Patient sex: F
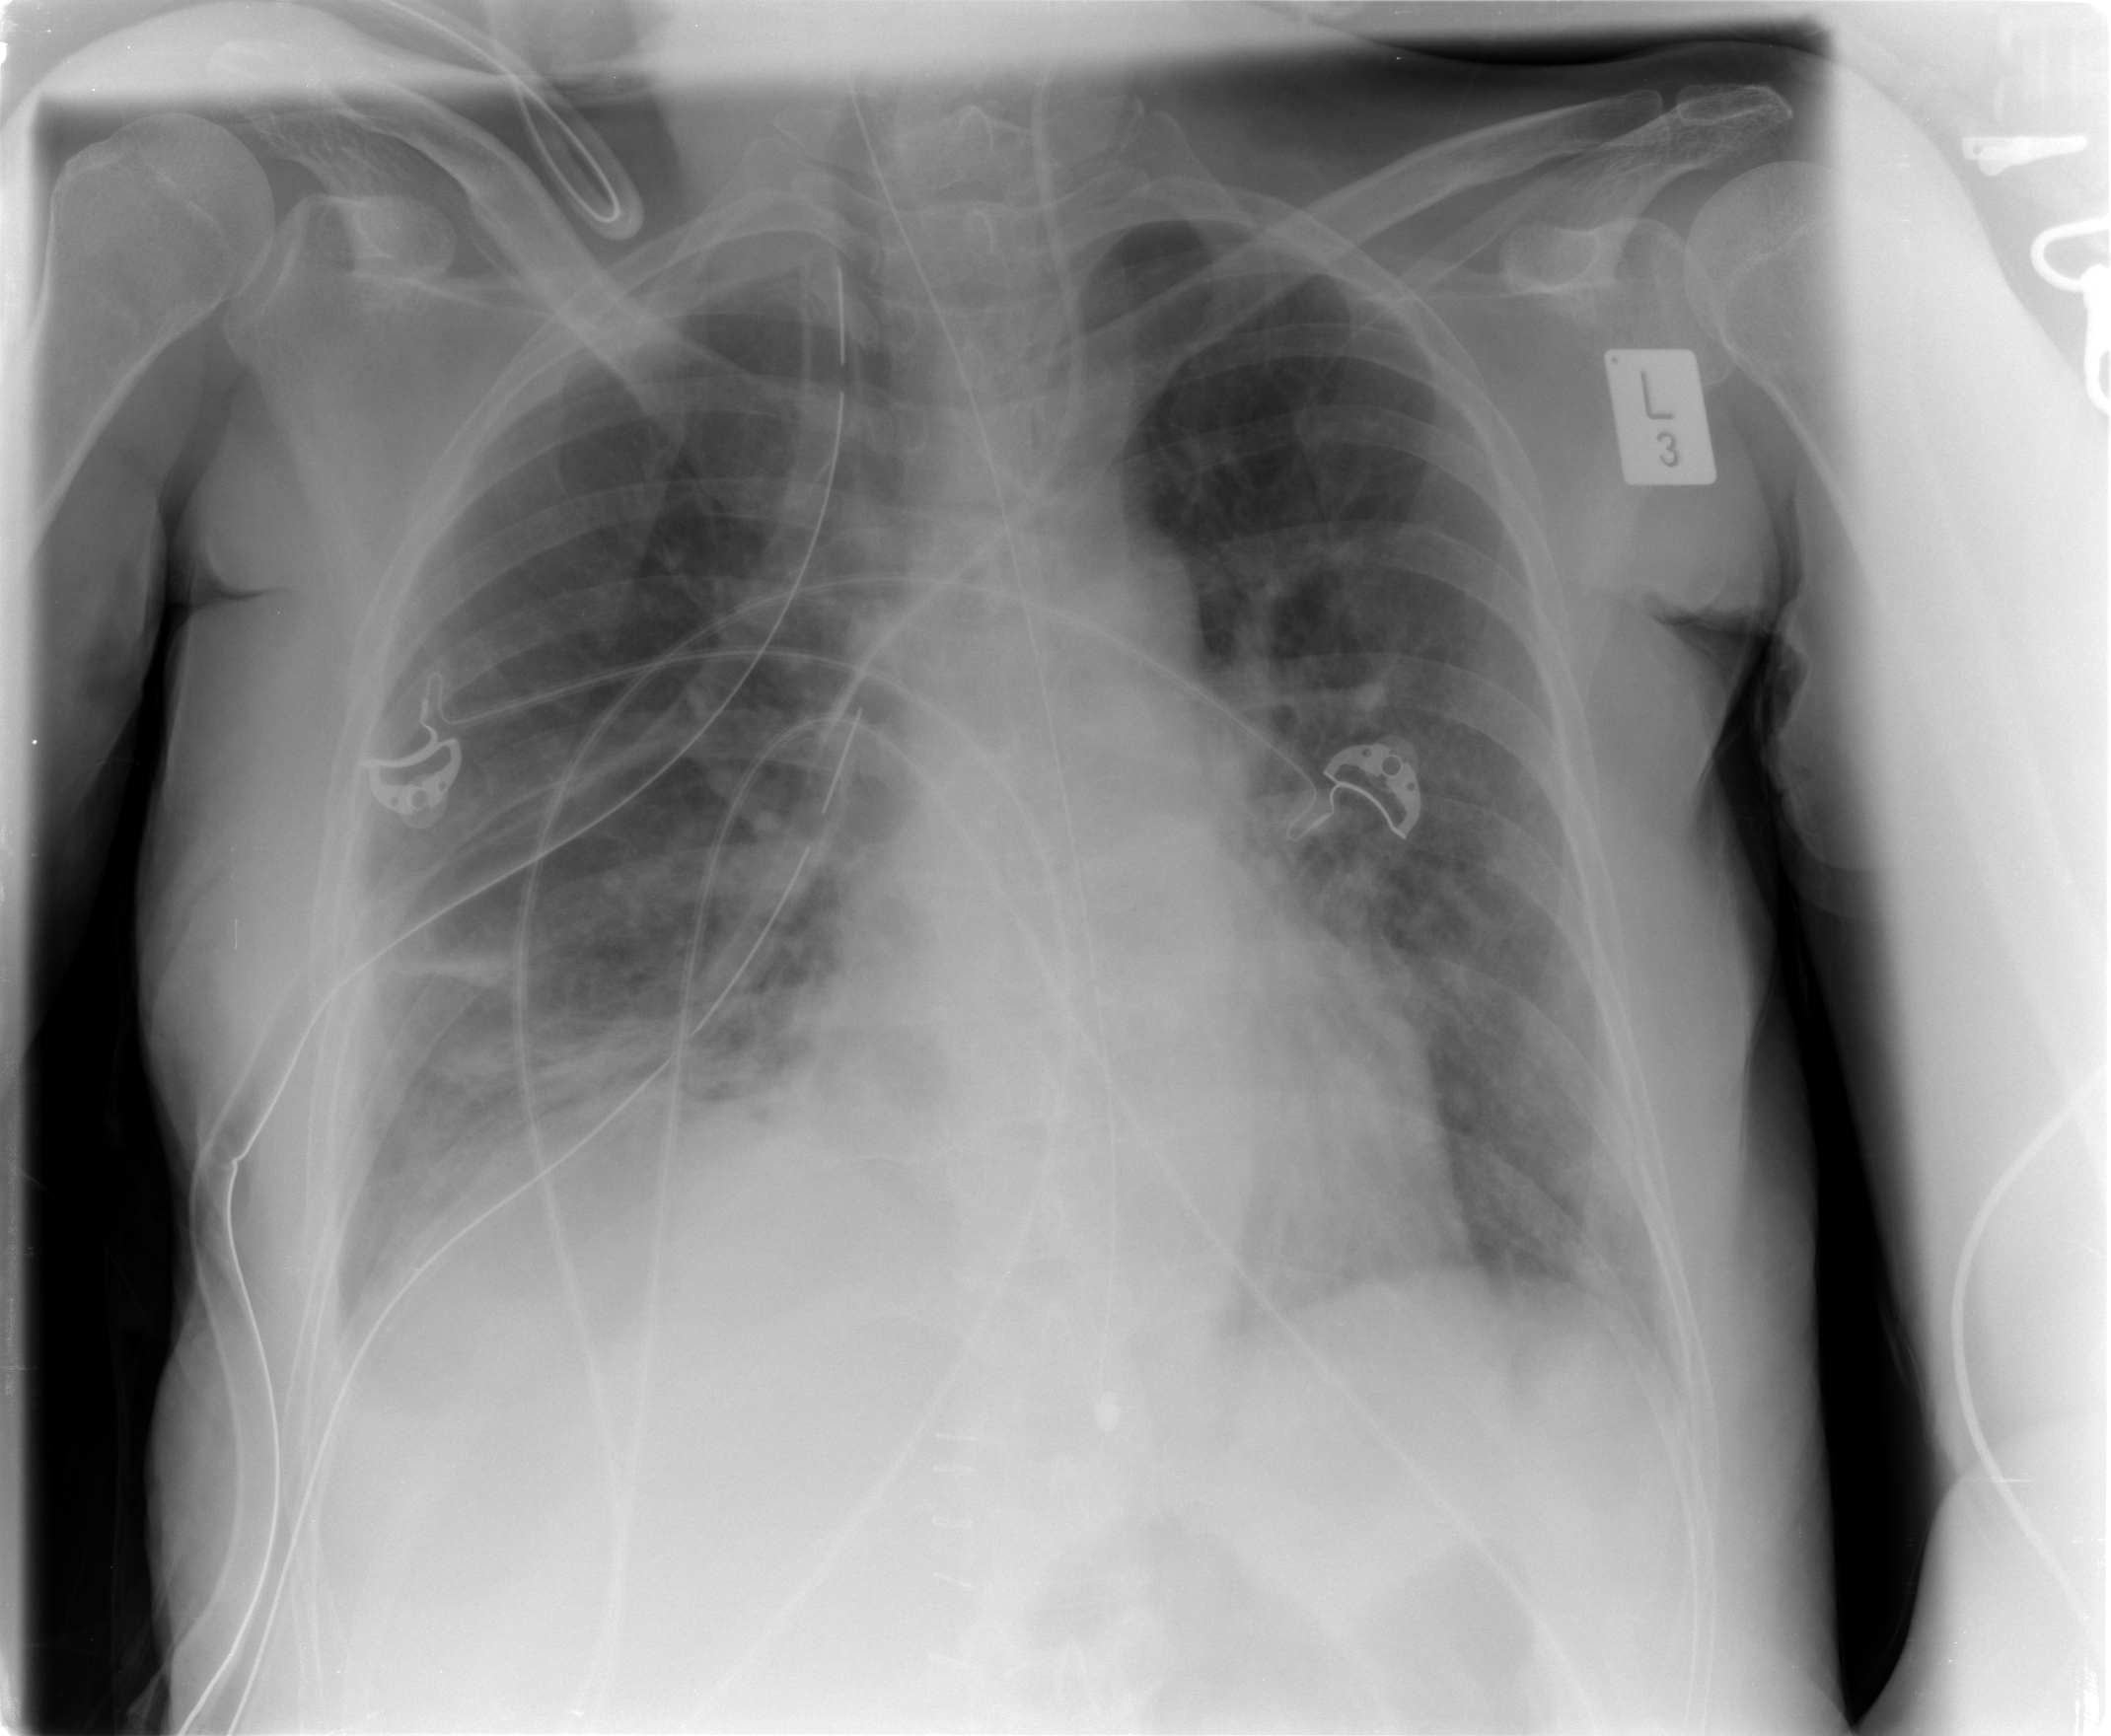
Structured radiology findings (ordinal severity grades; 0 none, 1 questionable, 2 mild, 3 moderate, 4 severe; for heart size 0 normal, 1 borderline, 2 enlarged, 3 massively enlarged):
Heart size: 0
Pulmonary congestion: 1
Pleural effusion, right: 2
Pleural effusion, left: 1
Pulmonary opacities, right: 1
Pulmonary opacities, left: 2
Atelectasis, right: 2
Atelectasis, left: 2